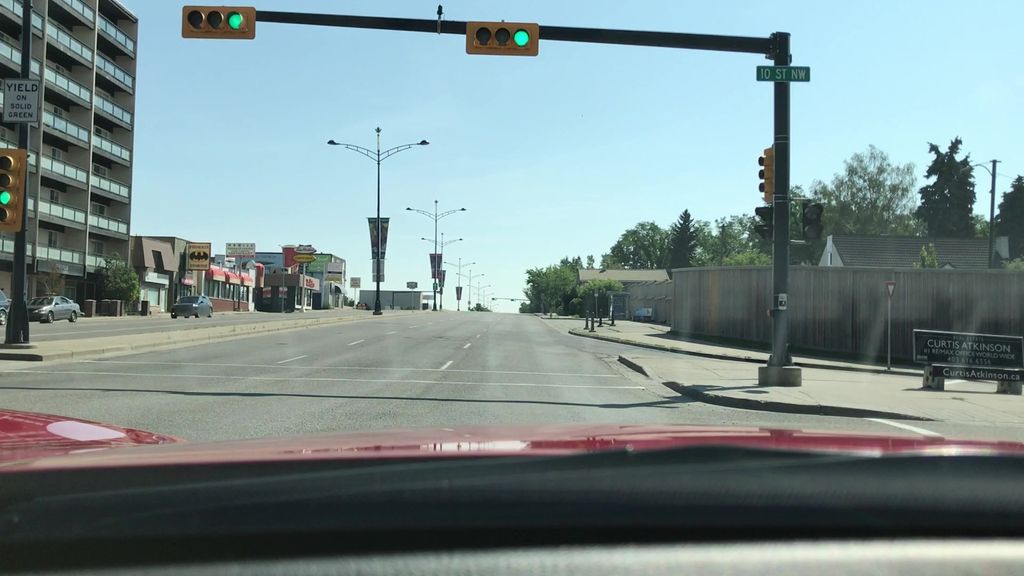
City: calgary